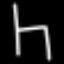
Label: chair